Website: ulta-beauty
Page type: delivery-shipping
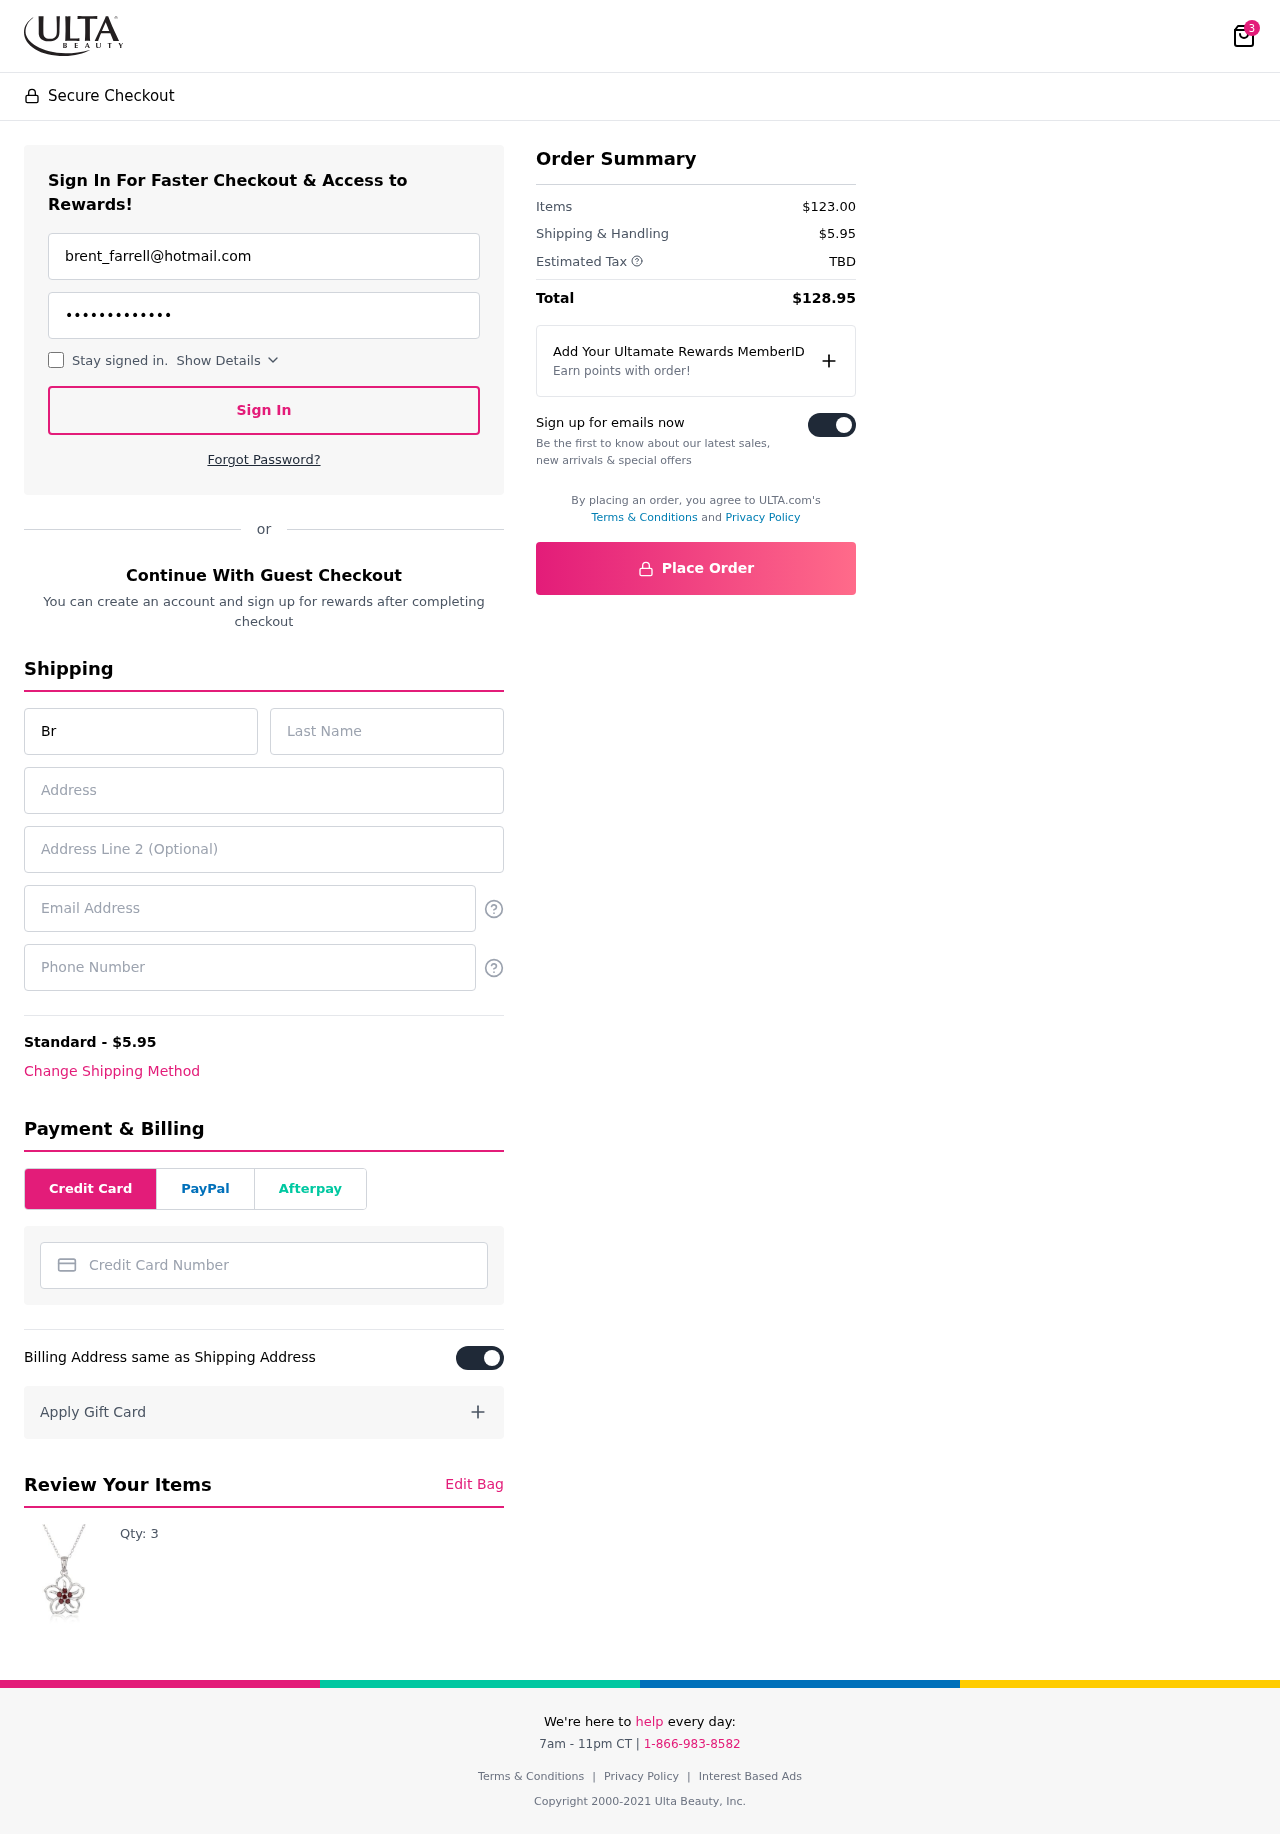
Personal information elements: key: PII_CARD_NUMBER
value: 3473 7125 5964 733
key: PII_EMAIL
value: brent_farrell@hotmail.com
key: PII_EMAIL2
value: brent_farrell@hotmail.com
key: PII_FIRSTNAME
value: Brent
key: PII_LASTNAME
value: Farrell
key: PII_PHONE
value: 7508132187
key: PII_STREET
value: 6708 Williams Forge Apt. 920
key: PII_STREET2
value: Apt. 179
Product elements: key: PRODUCT1_QUANTITY
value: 3
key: PRODUCT1
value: Qty: 3
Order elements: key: ORDER_NUM_ITEMS
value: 3
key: ORDER_SHIPPING_COST
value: $5.95
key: ORDER_SUBTOTAL
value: $123.00
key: ORDER_TAX
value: TBD
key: ORDER_TOTAL
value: $128.95